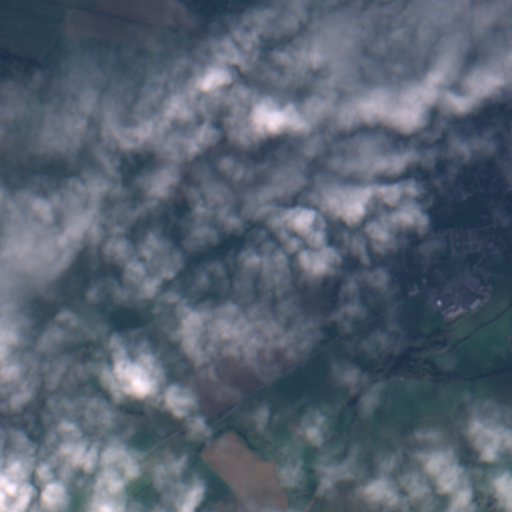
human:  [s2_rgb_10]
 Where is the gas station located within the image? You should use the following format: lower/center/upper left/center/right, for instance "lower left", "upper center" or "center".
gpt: The gas station is located in the center right of the image.
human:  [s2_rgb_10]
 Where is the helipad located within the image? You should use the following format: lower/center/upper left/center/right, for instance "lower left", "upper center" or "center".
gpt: The helipad is located in the upper left of the image.
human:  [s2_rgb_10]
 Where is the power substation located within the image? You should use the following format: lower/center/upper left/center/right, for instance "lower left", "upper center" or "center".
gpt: The power substation is located in the upper right of the image.
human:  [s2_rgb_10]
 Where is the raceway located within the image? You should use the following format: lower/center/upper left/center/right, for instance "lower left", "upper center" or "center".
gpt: The raceway is located in the upper right of the image.
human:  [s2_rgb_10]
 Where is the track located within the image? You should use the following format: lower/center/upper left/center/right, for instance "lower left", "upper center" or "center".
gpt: The track is located in the lower right of the image.
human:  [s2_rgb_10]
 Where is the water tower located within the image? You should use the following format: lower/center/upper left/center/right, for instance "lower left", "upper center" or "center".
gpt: The water tower is located in the upper left of the image.
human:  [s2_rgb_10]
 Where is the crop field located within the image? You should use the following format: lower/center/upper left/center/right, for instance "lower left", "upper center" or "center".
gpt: There is no crop field in the image.